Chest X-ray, PA view. Patient: 26 years old, sex F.
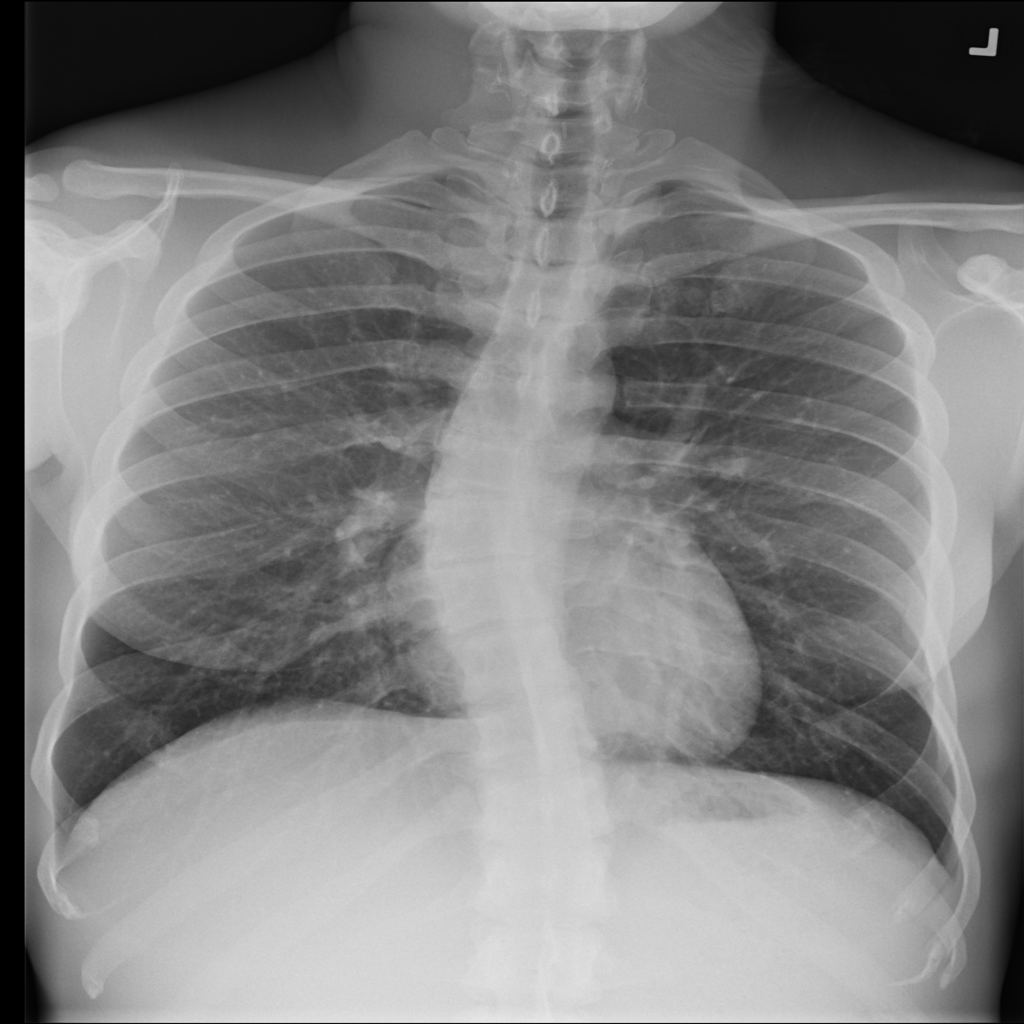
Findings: No Finding